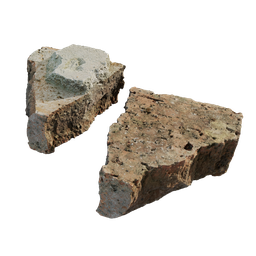
Label: architecture